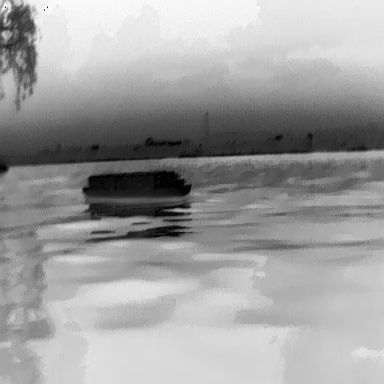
There is a fishing_boat in the infrared image.